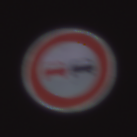
Verkehrszeichen: Ueberholverbot
Umgebung: Outdoor, Urban
Tageszeit: SunriseSunset
Wetter: PartlyCloudy
Licht: Natural
Jahreszeit: NotSpecified
Kontrast: LowContrast